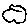
Label: cloud